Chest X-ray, AP view. Patient: 52 years old, sex M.
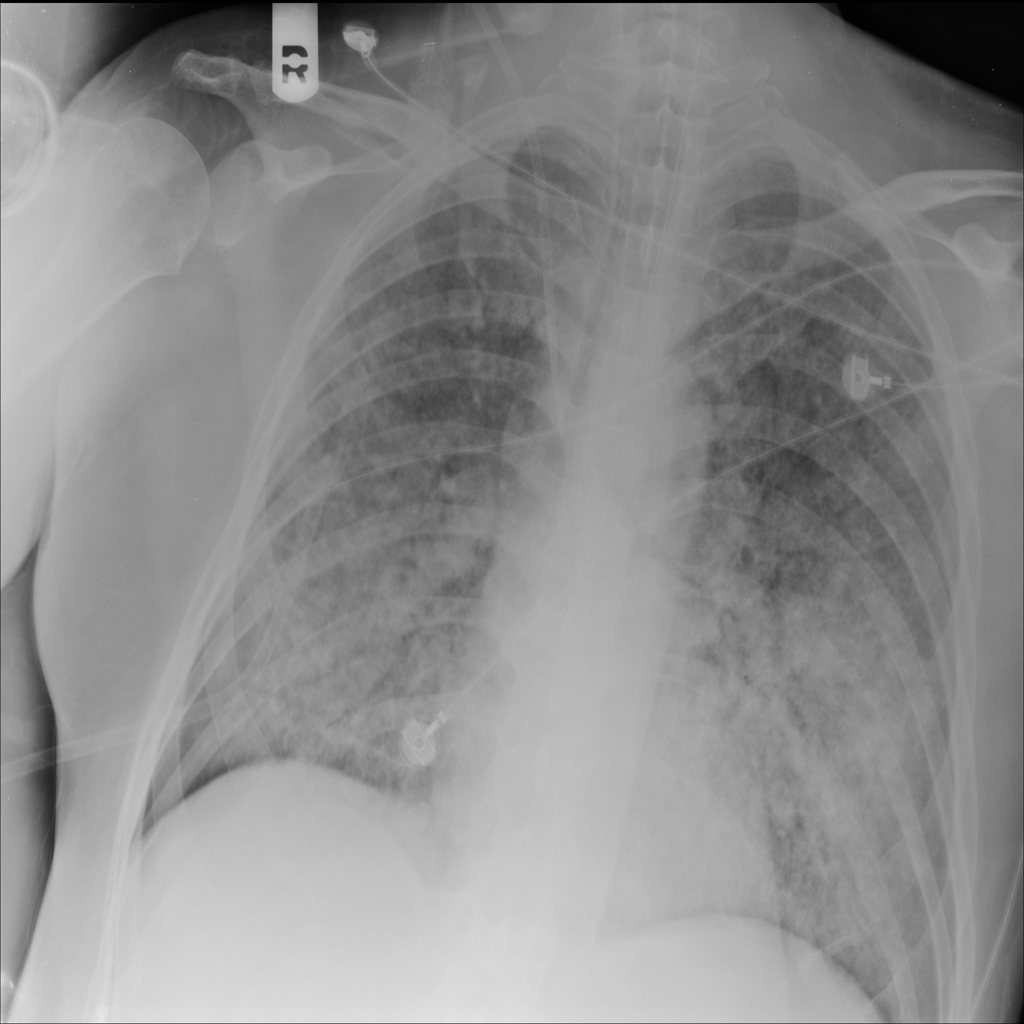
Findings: Consolidation, Infiltration, Nodule